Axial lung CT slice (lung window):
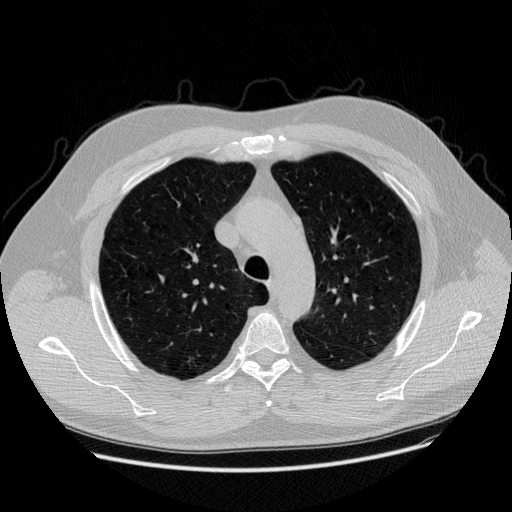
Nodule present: no